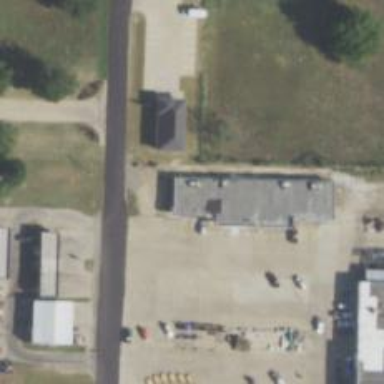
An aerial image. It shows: Healthcare clinic is depicted in the image.